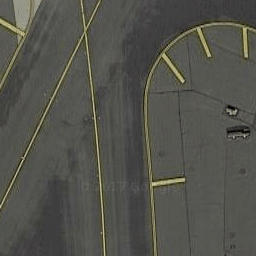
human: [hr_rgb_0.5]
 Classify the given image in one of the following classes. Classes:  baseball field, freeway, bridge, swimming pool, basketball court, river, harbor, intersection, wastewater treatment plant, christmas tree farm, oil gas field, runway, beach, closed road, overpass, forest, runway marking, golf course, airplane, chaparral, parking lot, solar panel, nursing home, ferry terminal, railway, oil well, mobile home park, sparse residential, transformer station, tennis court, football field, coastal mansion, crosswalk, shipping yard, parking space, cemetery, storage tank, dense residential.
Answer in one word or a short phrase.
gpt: runway marking